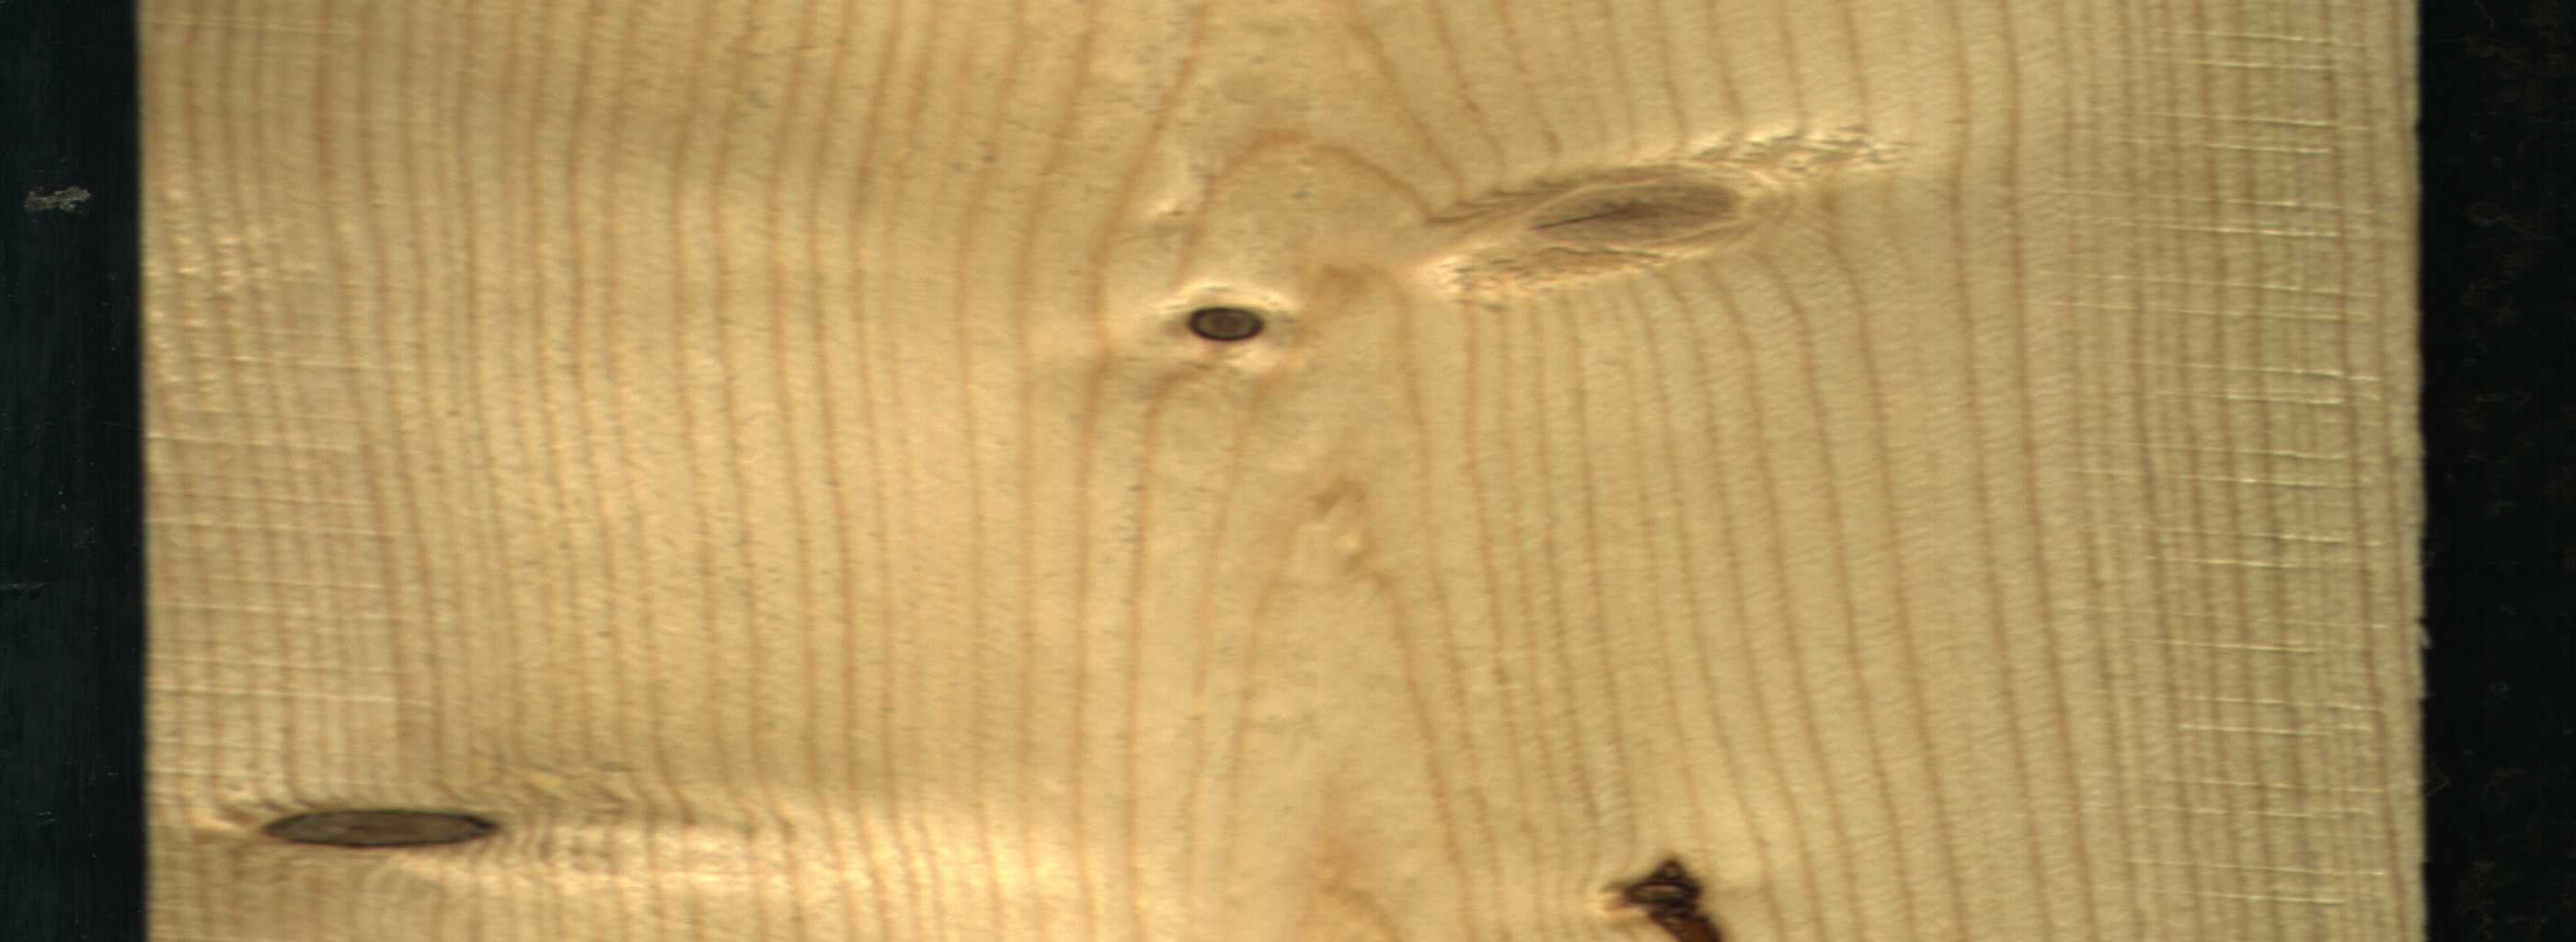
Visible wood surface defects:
resin
Dead_Knot
Dead_Knot
Live_Knot
Live_Knot